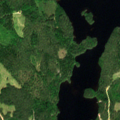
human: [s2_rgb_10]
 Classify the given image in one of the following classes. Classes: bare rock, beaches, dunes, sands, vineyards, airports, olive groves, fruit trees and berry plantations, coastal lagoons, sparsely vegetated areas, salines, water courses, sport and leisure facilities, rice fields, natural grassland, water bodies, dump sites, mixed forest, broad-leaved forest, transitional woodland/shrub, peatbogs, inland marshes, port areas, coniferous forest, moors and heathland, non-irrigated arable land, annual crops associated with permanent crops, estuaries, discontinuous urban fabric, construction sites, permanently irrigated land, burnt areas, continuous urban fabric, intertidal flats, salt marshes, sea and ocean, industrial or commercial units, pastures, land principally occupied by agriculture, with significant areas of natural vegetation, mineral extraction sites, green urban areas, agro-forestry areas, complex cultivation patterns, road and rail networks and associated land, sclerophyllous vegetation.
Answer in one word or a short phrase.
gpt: coniferous forest, mixed forest, transitional woodland/shrub, water bodies